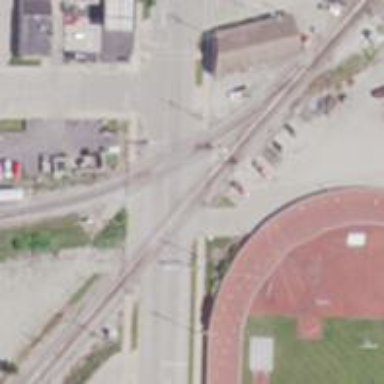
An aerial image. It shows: Railway crossing.